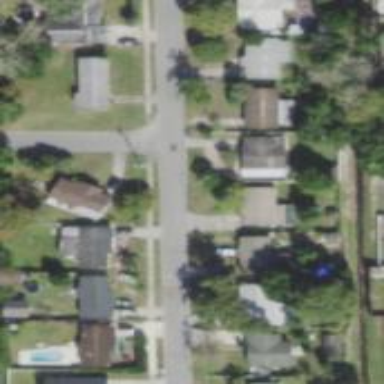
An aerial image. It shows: Residential road with sidewalk on the left side.